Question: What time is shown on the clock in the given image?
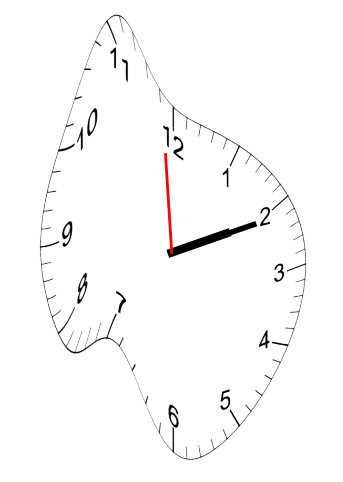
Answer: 02:10:59